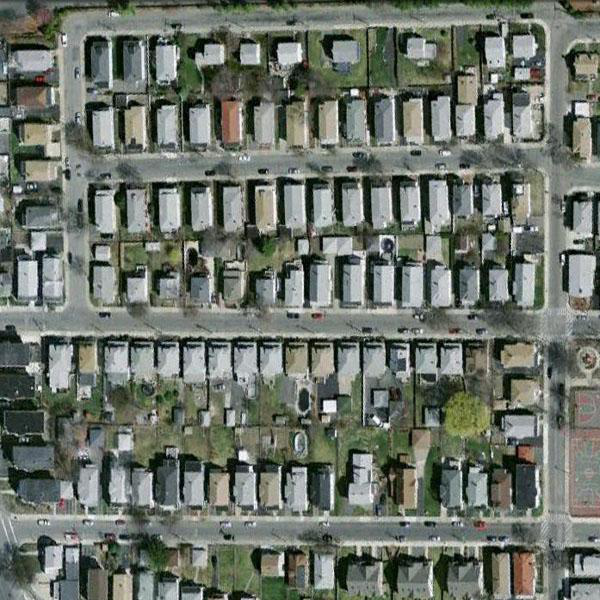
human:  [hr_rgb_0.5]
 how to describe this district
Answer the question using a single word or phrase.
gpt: dense residential